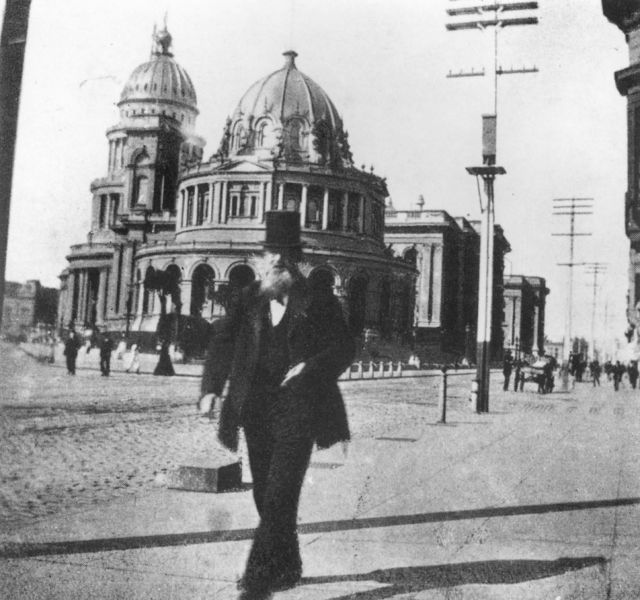
Titel: Der sogenannte “Uncle Sam”
Künstler: Aby Warburg
Institution: London, The Warburg Institute Archive ©
Schlagwörter: mann, schatten, kirchturm, pfeiler, strasse, zylinder, anzug, bart, kirche, sonne, pflaster, mast, moderne, platz, kuppel, strom, arch, arches, architecture, church, columns, hat, people, white, black, grey, old, windows, picture, foto, fotografie, kopfstein, dom, kreuzung, kopfsteinpflaster, pavement, schwarzweiß, kathedrale, man, sky, building, street, suit, road, black and white, shadow, walking, beard, photo, fot, town, dirt, outside, city, lights, leitungen, dome, cathedral, place, box, carriage, elektrizität, shadows, gentleman, sidewalk, smoking, photograph, photography, pole, spires, 20. jahrhundert, telephone, finials, wire, electricity, shadowy, cobbles, wires, pilgram, go, balustrades, moskaw, wagner, synagogue, landau, telegrafenstangen, karlskirche, otto